Interaction volume radius: 5 \u00c5
Interaction volume height: 15 \u00c5
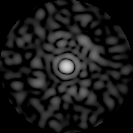
Disorder parameter: 0.852